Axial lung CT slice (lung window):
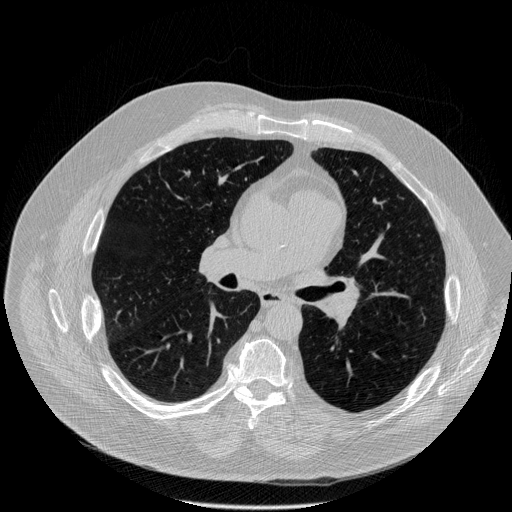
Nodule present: no